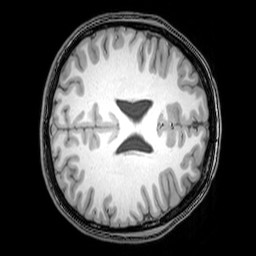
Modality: T1w
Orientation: axial
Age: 24
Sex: female
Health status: healthy
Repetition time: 0.081 s
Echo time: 0.037 s